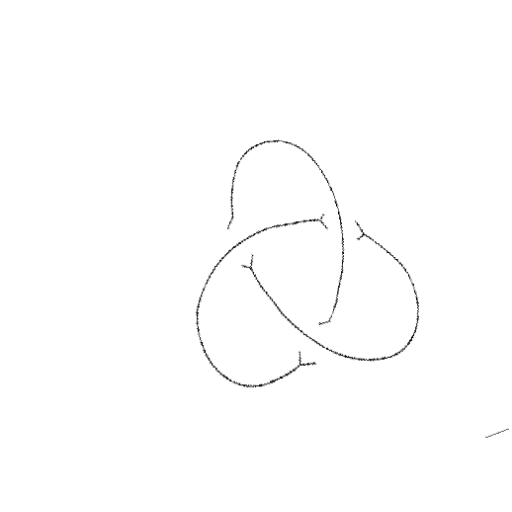
Crossing number: 3